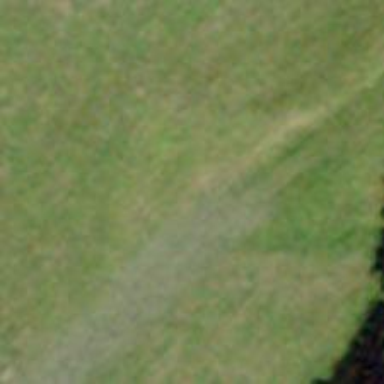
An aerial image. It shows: Grass track with grade5 tracktype.